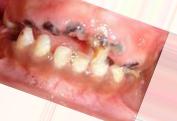
Condition: Caries